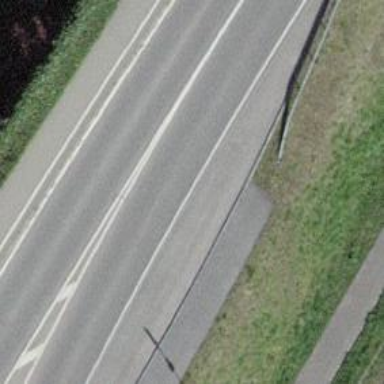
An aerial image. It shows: Bus stop with bay type platform for public transport.